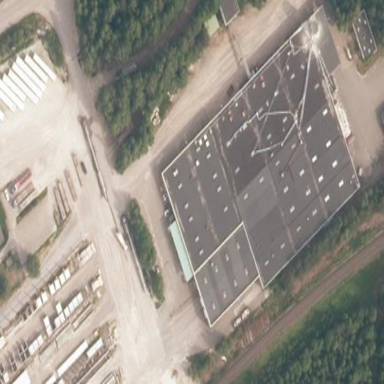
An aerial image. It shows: Industrial building.